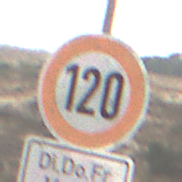
Verkehrszeichen: Geschwindigkeit120
Zusatzzeichen unten: ZeitangabenMitBeschraenkungAufWochentage3
Umgebung: Outdoor, Nature
Tageszeit: MorningAfternoon
Wetter: Overcast
Licht: Natural
Jahreszeit: NotSpecified
Kontrast: LowContrast